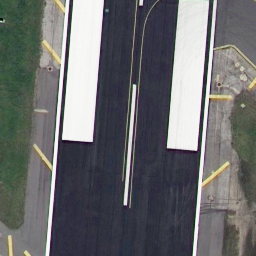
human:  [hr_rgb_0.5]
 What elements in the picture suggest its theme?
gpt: runway